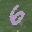
Label: 6